Question: I'm using RecyclerView for a long list and when i scroll too fast, something weird happens. There are two problems.
First one is the one in the image below. One of items (like red bordered one in the image) sticks on some random part of the screen and blocks other items. It disappears when the real version of that item becomes visible on the screen.

Another problem about scrolling this long RecyclerView too fast is sticking onClick effect. Some of items become visible like someone is pressing on them.
Are these problems about my adapter or are they common problems about RecyclerView? Here is my adapter:
'''
public class SimpleListItemRecyclerAdapter extends RecyclerView.Adapter<SimpleListItemRecyclerAdapter.ListItemViewHolder> {
Context context;
ArrayList<RecyclerItemModel> list;
OnRecyclerViewItemClickListener onRecyclerViewItemClickListener;
private int lastPosition = -1;
private boolean isClickable;
public SimpleListItemRecyclerAdapter(ArrayList<RecyclerItemModel> list, _FragmentTemplate fragment) {
this.list = list;
this.context = fragment.getActivity();
try {
this.onRecyclerViewItemClickListener = (OnRecyclerViewItemClickListener) fragment;
isClickable = true;
} catch (ClassCastException e) {
isClickable = false;
}
setHasStableIds(true);
}
@Override
public ListItemViewHolder onCreateViewHolder(ViewGroup parent, int viewType) {
View itemView = LayoutInflater.from(parent.getContext()).
inflate(R.layout.item_sub_main_list_single_text,
parent,
false);
return new ListItemViewHolder(itemView, onRecyclerViewItemClickListener, isClickable, list.get(0).getHeight());
}
@Override
public void onBindViewHolder(ListItemViewHolder holder, int position) {
final RecyclerItemModel recyclerItem = list.get(position);
if (recyclerItem.isBackgroundColorSpecified())
holder.itemView.setBackgroundResource(recyclerItem.getBackgroundColorResource());
else {
final int[] backgroundColors = Preferences.backgroundSelectorsGrey;
holder.itemView.setBackgroundResource(backgroundColors[position % backgroundColors.length]);
}
holder.textMain.setText(recyclerItem.getTextMain());
if (recyclerItem.isImageRightAvailable()) {
if (recyclerItem.isProgressBarAvailable())
if (recyclerItem.shouldShowDoneImage())
setDrawableFromSVG(holder.imageRight, recyclerItem.getImageRightResourceDone());
else
setDrawableFromSVG(holder.imageRight, recyclerItem.getImageRightResource());
} else
holder.imageRight.setVisibility(View.GONE);
if (recyclerItem.isTextMainBottomAvailable())
holder.textMainBottom.setText(recyclerItem.getTextMainBottom());
else
holder.textMainBottom.setVisibility(View.GONE);
if (recyclerItem.isTextRightTopAvailable())
holder.textRightTop.setText(recyclerItem.getTextRightTop());
else
holder.textRightTop.setVisibility(View.GONE);
if (recyclerItem.isTextRightBottomAvailable())
holder.textRightBottom.setText(recyclerItem.getTextRightBottom());
else
holder.textRightBottom.setVisibility(View.GONE);
if (recyclerItem.isProgressBarAvailable())
holder.progressBar.setProgress(recyclerItem.getProgress());
else
holder.progressBar.setVisibility(View.GONE);
setAnimation(holder.itemView, position);
}
@Override
public long getItemId(int position) {
return list.get(position).hashCode();
}
@Override
public int getItemCount() {
return list.size();
}
private void setAnimation(View viewToAnimate, int position) {
if (position > lastPosition) {
Animation animation = AnimationUtils.loadAnimation(context, R.anim.appear);
viewToAnimate.startAnimation(animation);
lastPosition = position;
}
}
public Drawable setDrawableFromSVG(ImageView imageView, int resource) {
SVG svg = new SVGBuilder()
.readFromResource(context.getResources(), resource)
.build();
imageView.setLayerType(View.LAYER_TYPE_SOFTWARE, null);
imageView.setImageDrawable(svg.getDrawable());
return svg.getDrawable();
}
public final static class ListItemViewHolder extends RecyclerView.ViewHolder implements View.OnClickListener {
OnRecyclerViewItemClickListener onRecyclerViewItemClickListener;
TextView textMain, textMainBottom, textRightTop, textRightBottom;
ImageView imageRight;
ProgressBar progressBar;
View itemView;
public ListItemViewHolder(View itemView, OnRecyclerViewItemClickListener onRecyclerViewItemClickListener,
boolean isClickable, int height) {
super(itemView);
this.itemView = itemView;
this.onRecyclerViewItemClickListener = onRecyclerViewItemClickListener;
textMain = (TextView) itemView.findViewById(R.id.list_item_text_main);
imageRight = (ImageView) itemView.findViewById(R.id.list_item_image_right);
textRightTop = (TextView) itemView.findViewById(R.id.list_item_text_right_top);
textRightBottom = (TextView) itemView.findViewById(R.id.list_item_text_right_bottom);
textMainBottom = (TextView) itemView.findViewById(R.id.list_item_text_main_bottom);
progressBar = (ProgressBar) itemView.findViewById(R.id.list_item_progress_bar);
switch (height) {
case RecyclerItemModel.HEIGHT_FULL:
itemView.setLayoutParams(new RelativeLayout.LayoutParams(RelativeLayout.LayoutParams.MATCH_PARENT, Preferences.squareLength));
break;
case RecyclerItemModel.HEIGHT_HALF:
itemView.setLayoutParams(new RelativeLayout.LayoutParams(RelativeLayout.LayoutParams.MATCH_PARENT, Preferences.squareLength / 2));
}
if (isClickable)
itemView.setOnClickListener(this);
}
@Override
public void onClick(View v) {
onRecyclerViewItemClickListener.onRecyclerViewItemClick(getPosition());
}
}
}
'''
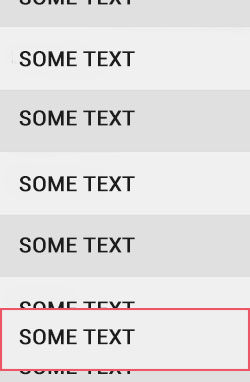
Answer: Here is what resolved my problem:
Animating somehow causes a problem on RecyclerView. So the solution for me was removing the following line:
'setAnimation(holder.itemView, position);'
I didn't try to add animation again but if you really need it, here is something that can be useful: <URL>.